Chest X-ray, AP view. Patient: 75 years old, sex F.
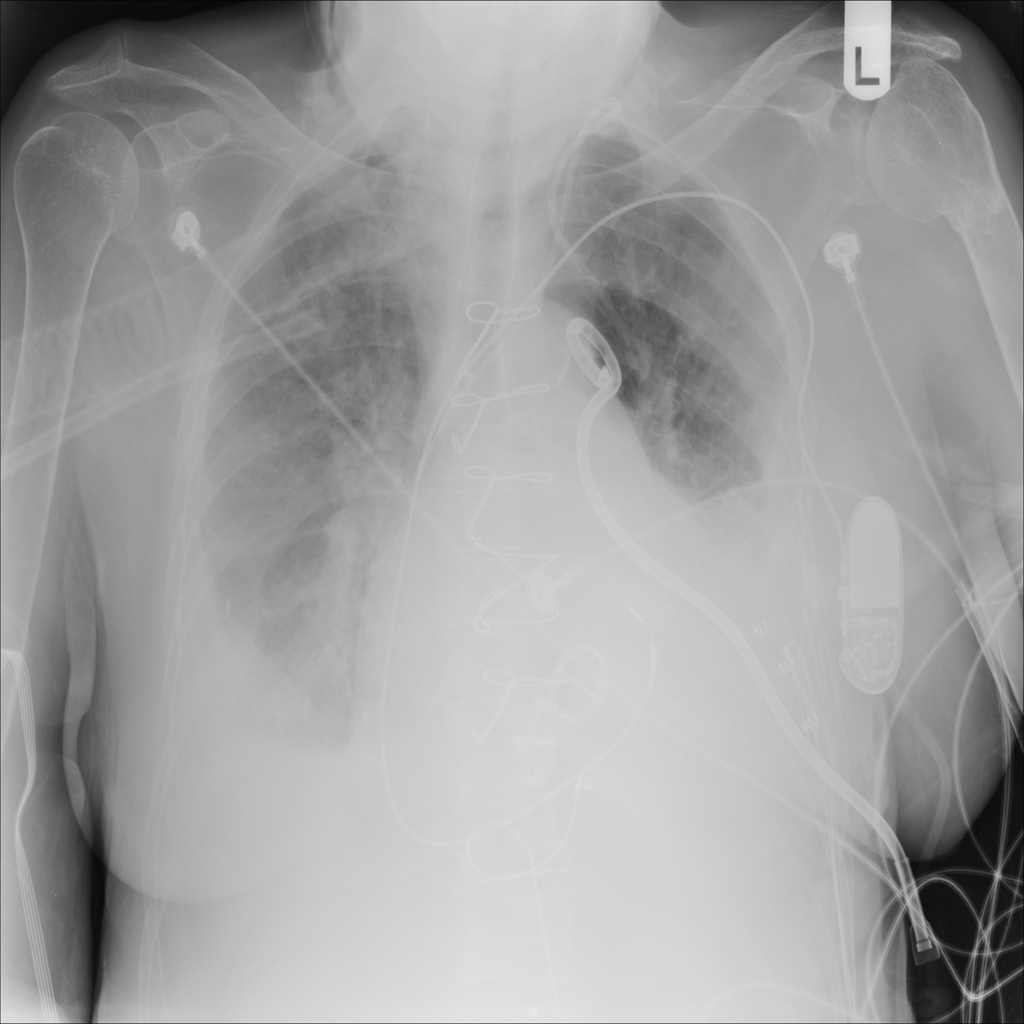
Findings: Cardiomegaly, Effusion